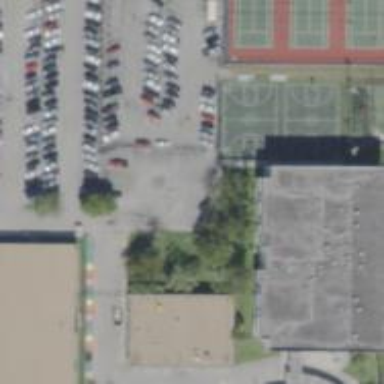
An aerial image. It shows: Parking space.